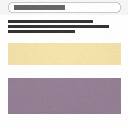
Screen state: on